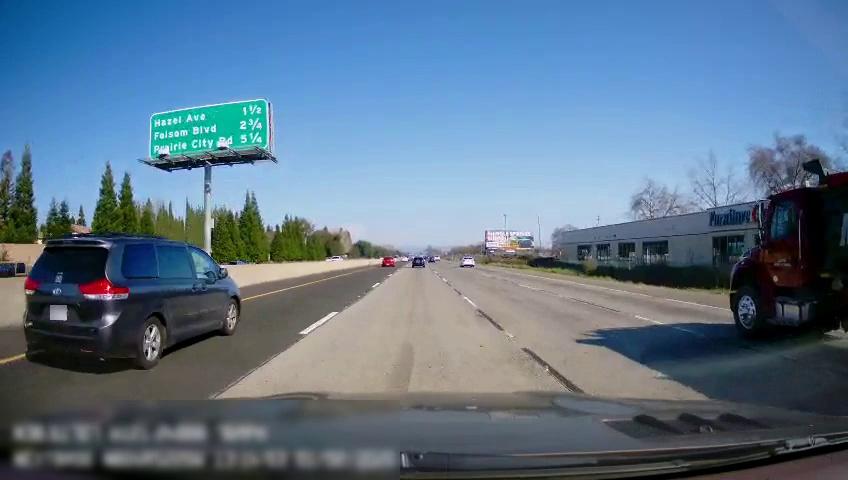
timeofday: Day
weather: Sunny
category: Drivable Space
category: Vehicles | Truck
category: Vehicles | SUV
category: Vehicles | Car
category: Vehicles | Car
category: Vehicles | Car
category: Lanes | Current Lane
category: Lanes | Current Lane
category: Lanes | Current Lane
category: Lanes | Alternate Lane
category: Lanes | Alternate Lane
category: Traffic | Signs